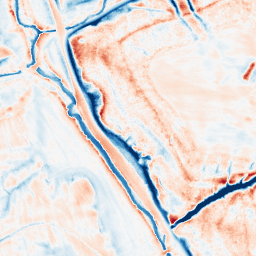
Category: trend_removal
Decomposition family: local_polynomial
Decomposition parameters: window_size: 21
degree: 3
Upsampling method: bicubic_3x
Upsampling parameters: scale: 3
Upsampling scale: 3